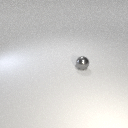
small gray metal sphere